Aerial crown-view tile of a tropical tree (Barro Colorado Island, Panama), acquired 20250616:
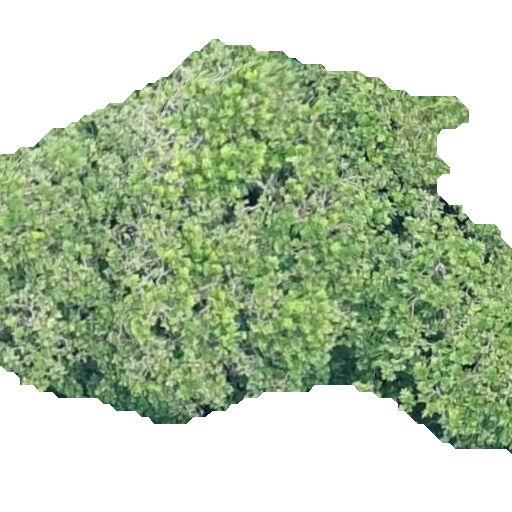
Species: Anacardium excelsum
GBIF accepted scientific name: Anacardium excelsum
Crown area: 246.604 m²